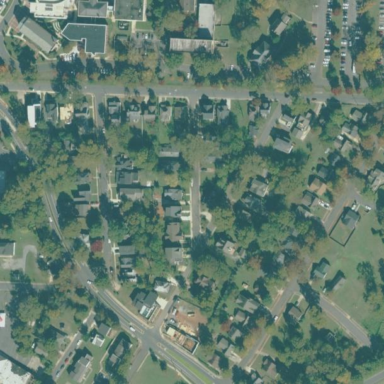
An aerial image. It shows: This residential area consists of single-family homes.